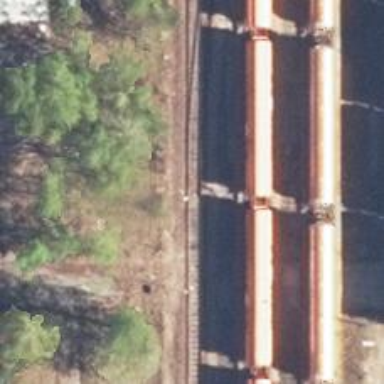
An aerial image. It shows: Railway switch.